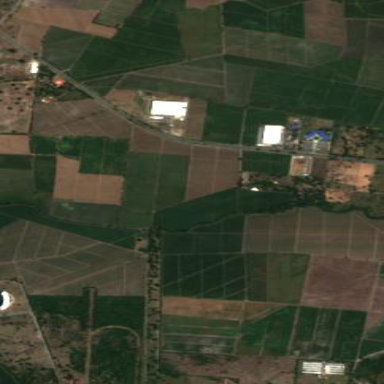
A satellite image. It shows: Farmland used to grow sugar cane crops.